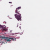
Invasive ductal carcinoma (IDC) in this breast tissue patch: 0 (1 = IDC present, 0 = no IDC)